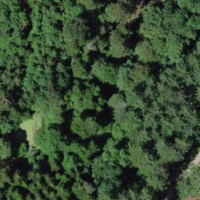
EUNIS habitat code: 44
Species observed at this site:
Aglais urticae
Maniola jurtina
Pamphilius marginatus
Circaea lutetiana